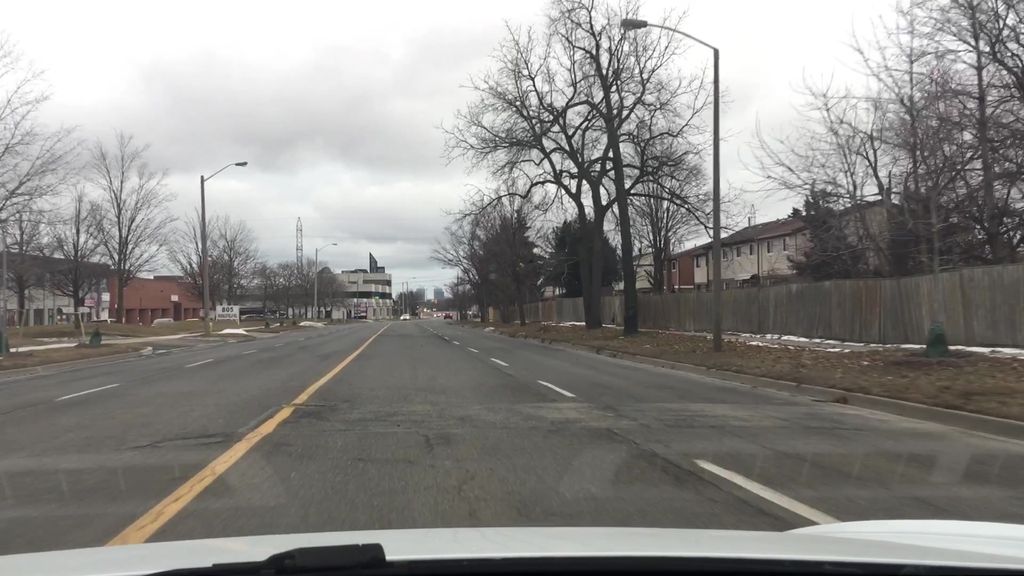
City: toronto